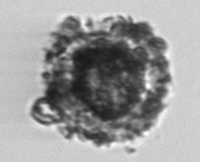
Label: unknown2